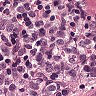
Metastatic tissue present: yes